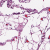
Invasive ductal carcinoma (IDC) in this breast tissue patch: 0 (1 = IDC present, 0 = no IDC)